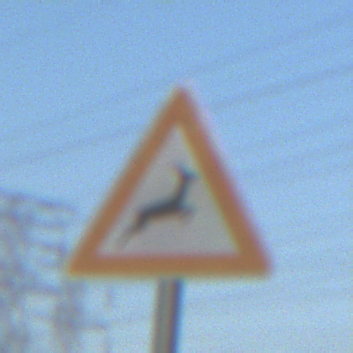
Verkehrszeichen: WildwechselLinks
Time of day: Dawn
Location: Outdoor (Nature)
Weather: Clear
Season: NotSpecified
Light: Natural